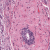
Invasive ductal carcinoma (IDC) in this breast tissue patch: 1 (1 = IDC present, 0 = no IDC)